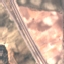
Label: Highway